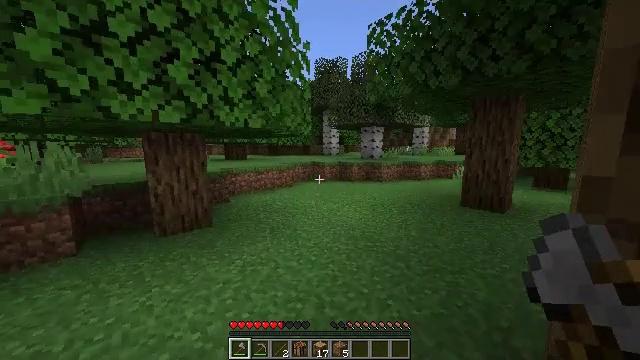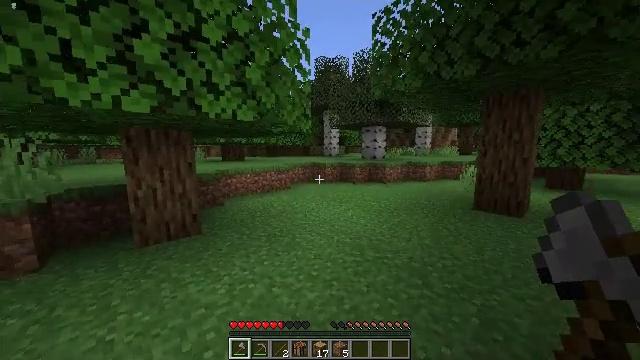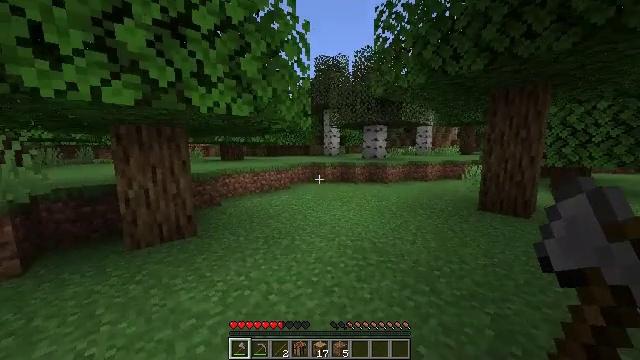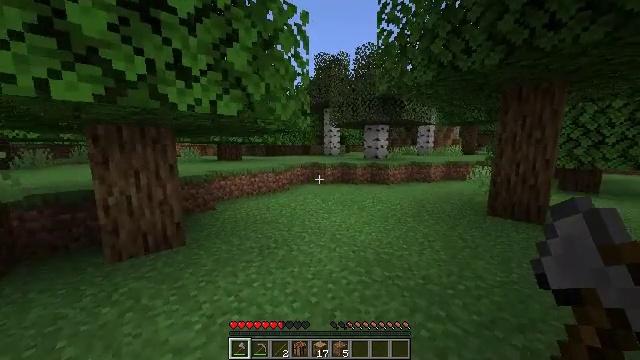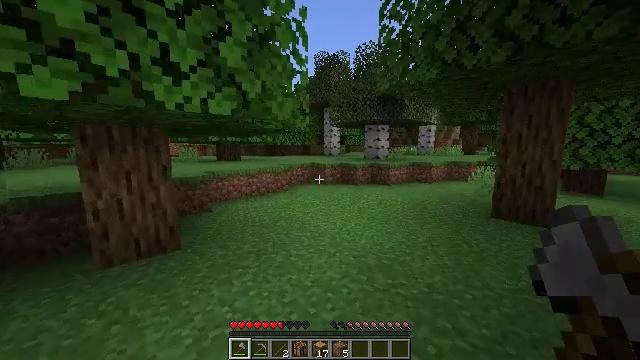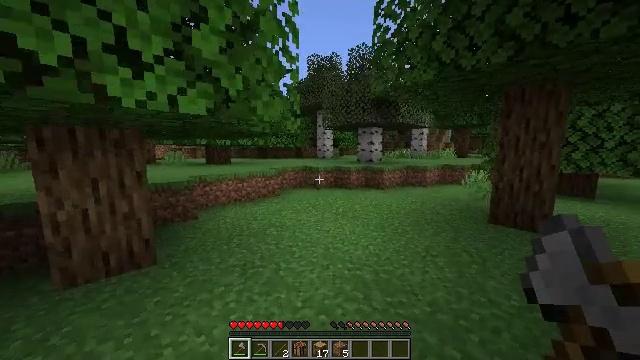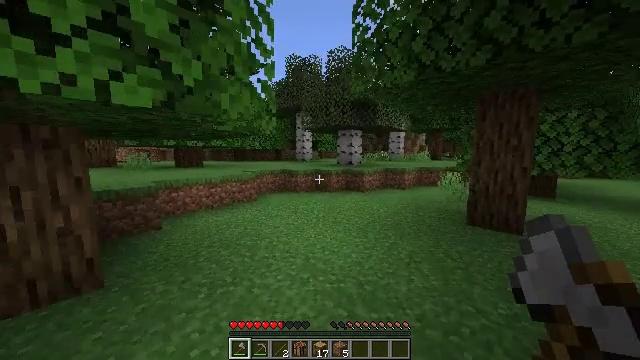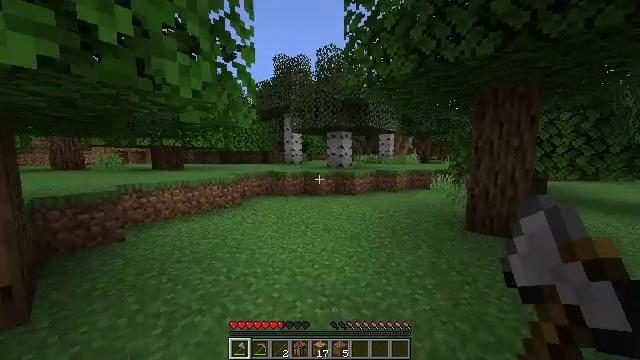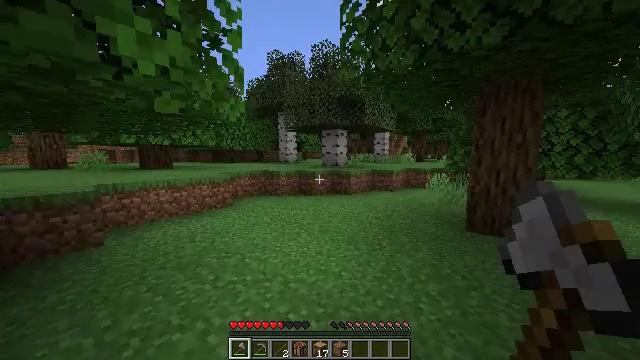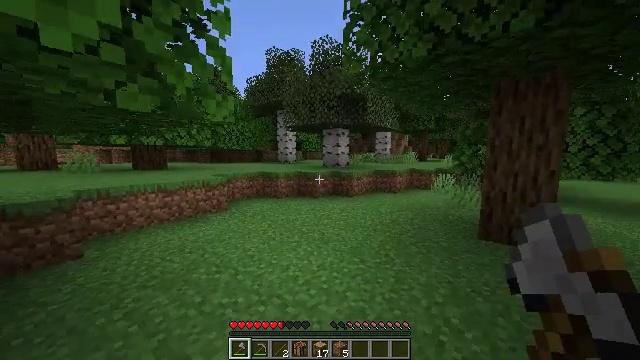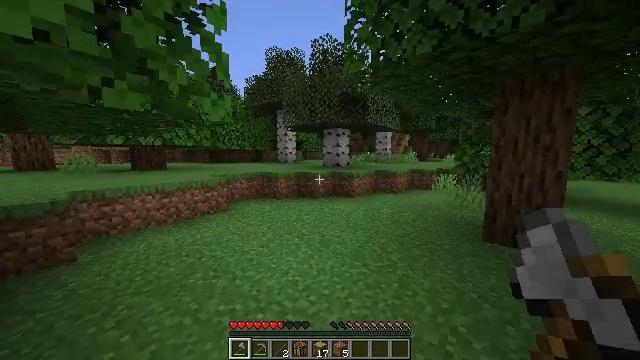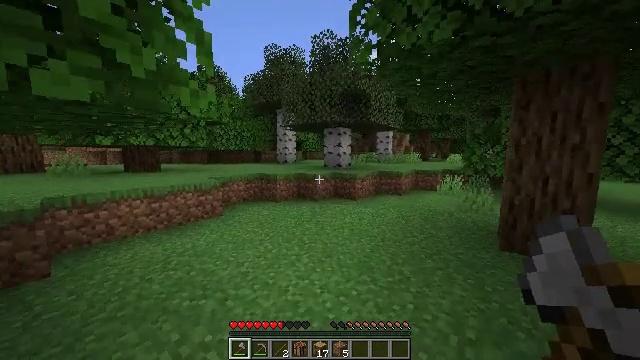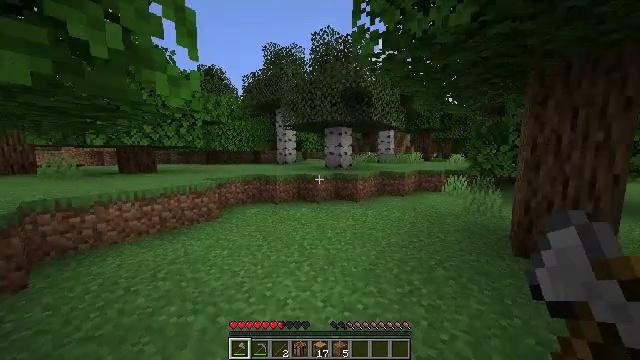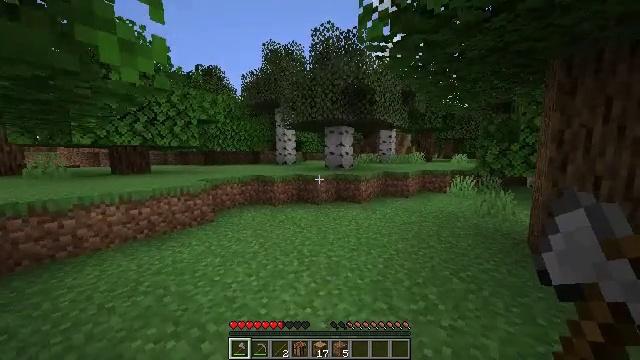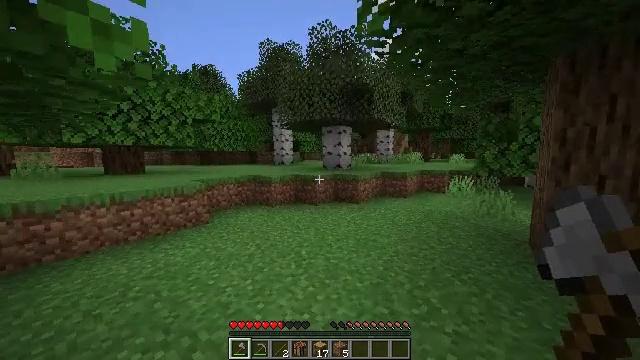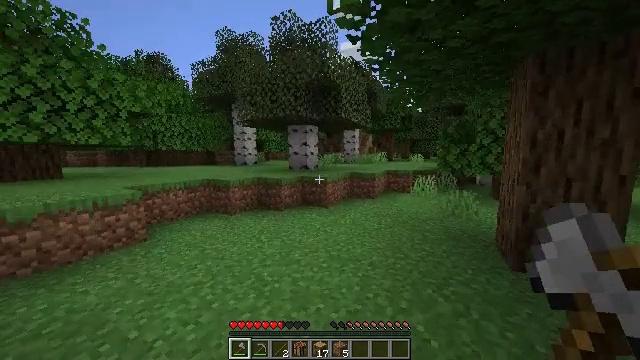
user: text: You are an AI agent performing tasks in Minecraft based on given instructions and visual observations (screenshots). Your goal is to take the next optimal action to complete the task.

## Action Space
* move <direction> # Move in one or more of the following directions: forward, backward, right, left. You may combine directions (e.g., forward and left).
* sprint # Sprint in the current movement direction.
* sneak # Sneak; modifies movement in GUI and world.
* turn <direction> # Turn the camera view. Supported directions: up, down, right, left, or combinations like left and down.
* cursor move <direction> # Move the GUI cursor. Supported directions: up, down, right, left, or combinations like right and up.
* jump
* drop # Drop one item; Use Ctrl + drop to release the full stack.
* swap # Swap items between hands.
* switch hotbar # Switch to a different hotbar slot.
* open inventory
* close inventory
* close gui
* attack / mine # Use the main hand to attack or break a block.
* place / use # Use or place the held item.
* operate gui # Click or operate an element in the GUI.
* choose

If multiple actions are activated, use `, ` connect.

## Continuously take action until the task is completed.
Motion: motion action
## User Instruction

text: Put out the fire.
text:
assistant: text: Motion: move forward, sprint
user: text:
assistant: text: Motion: move forward, sprint
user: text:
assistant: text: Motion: move forward, sprint
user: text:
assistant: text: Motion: move forward, sprint
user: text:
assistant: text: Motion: move forward, sprint, turn right
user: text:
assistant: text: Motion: move forward, sprint, turn right
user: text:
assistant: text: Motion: move forward, sprint, turn right
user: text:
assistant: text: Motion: move forward, sprint, turn right
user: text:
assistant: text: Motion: move forward, sprint
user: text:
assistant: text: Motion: move forward, sprint
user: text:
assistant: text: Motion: move forward, sprint
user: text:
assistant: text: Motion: move forward, sprint
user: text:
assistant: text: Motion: move forward, sprint
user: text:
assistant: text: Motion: move forward, sprint
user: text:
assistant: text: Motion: move forward, sprint, turn right
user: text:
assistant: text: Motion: move forward, sprint, turn right and up
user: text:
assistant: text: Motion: move forward, sprint, turn right
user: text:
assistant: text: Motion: move forward, sprint
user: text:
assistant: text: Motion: move forward, sprint
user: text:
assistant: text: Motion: move forward, sprint
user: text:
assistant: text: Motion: move forward, sprint, turn right
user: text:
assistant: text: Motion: move forward, sprint, turn right
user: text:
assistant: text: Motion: move forward, sprint
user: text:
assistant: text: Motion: move forward, sprint
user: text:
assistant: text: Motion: move forward, sprint
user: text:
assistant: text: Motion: move forward, sprint
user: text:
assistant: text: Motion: move forward, sprint
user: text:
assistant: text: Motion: move forward, sprint
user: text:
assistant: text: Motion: move forward, sprint, turn left
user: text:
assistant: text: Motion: move forward, sprint, turn left